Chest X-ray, PA view. Patient: 56 years old, sex F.
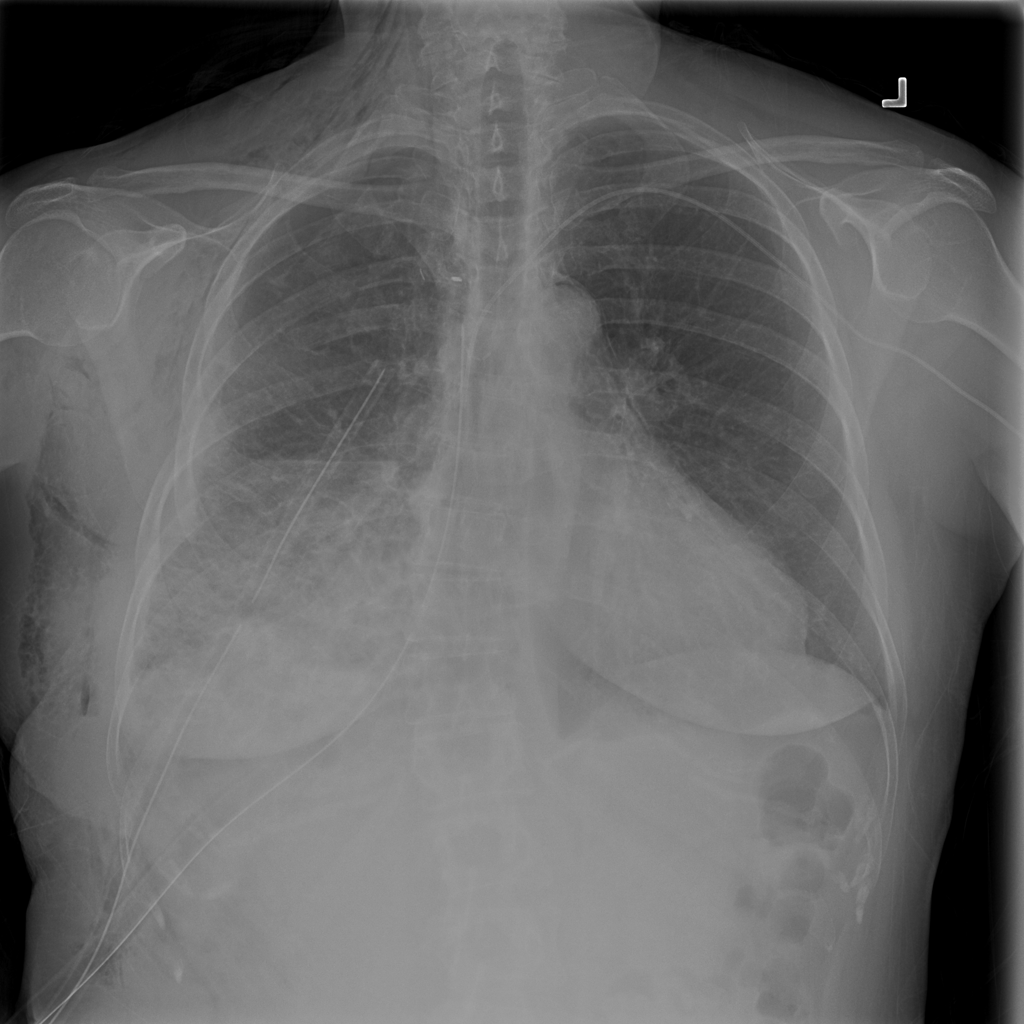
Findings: Emphysema, Infiltration